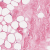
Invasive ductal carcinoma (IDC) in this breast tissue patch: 0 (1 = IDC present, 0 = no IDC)